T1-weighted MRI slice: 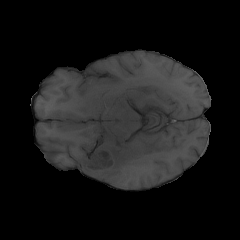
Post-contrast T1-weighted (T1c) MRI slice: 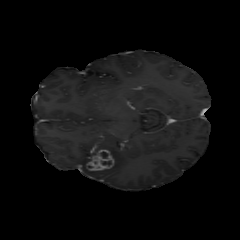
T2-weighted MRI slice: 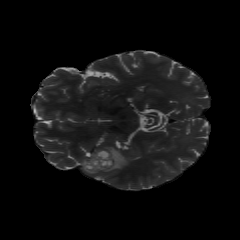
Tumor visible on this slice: yes